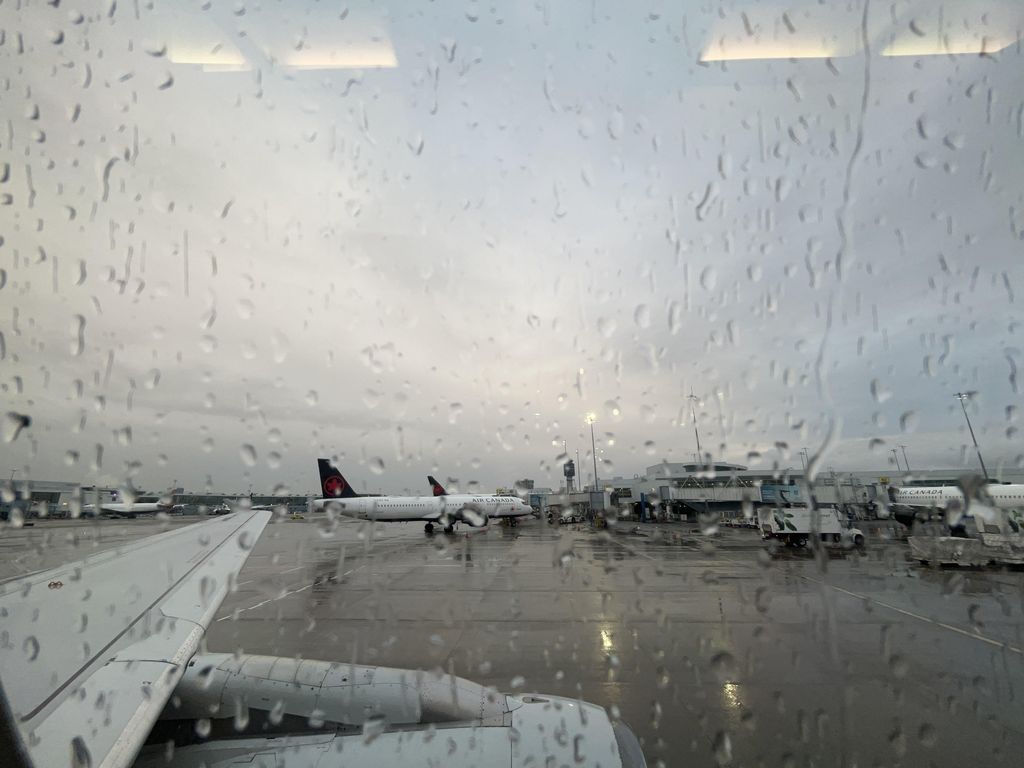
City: vancouver